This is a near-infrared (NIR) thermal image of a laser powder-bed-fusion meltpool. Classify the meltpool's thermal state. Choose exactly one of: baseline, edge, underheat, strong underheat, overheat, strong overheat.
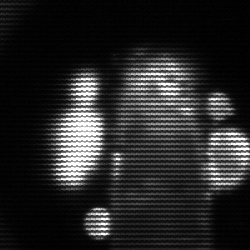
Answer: strong underheat